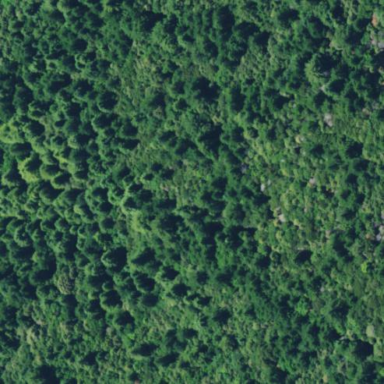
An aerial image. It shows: Forest area.